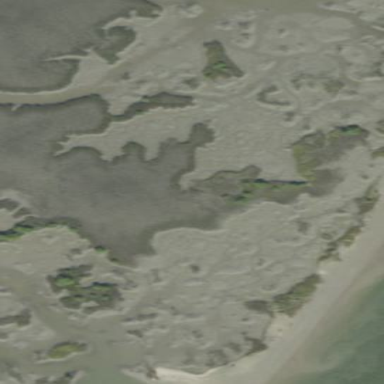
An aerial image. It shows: Saltmarsh wetland.